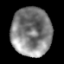
Tissue: lung
Cell type: Myeloid cells
Senescence score: 0.2419
Nuclear area (px): 1905
Mean DAPI intensity: 128.788